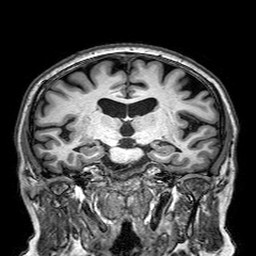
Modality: T1w
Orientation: sagittal
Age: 76
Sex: female
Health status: healthy
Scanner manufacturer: philips
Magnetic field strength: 3 T